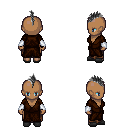
a pixel art fantasy rpg character, female body template, human, dark skin, brown robe, robe skirt, gray mohawk hairstyle, white cloth bracers, gray slippers, four views (front, back, left, right), 2x2 character sprite sheet, small pixel art, hard edges, no anti-aliasing